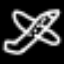
Label: airplane